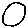
Label: circle